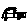
Label: car